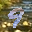
Label: 9